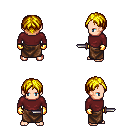
a pixel art fantasy rpg character, male body template, human, light skin, maroon long-sleeve shirt, robe skirt, blonde parted hairstyle, gold gloves, dagger, four views (front, back, left, right), 2x2 character sprite sheet, small pixel art, hard edges, no anti-aliasing